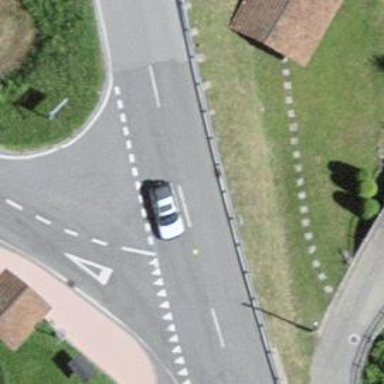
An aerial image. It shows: Road with "give way" sign.